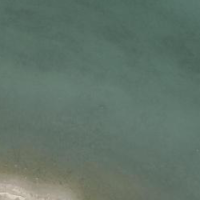
EUNIS habitat code: 14
Species observed at this site:
Bucephala clangula